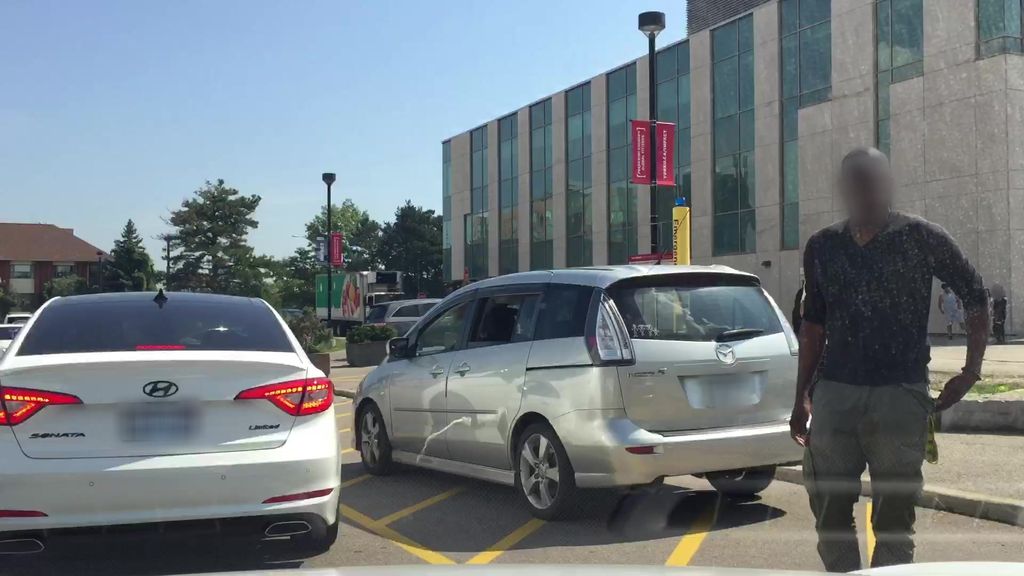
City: toronto